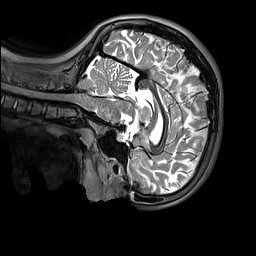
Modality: T2w
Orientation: sagittal
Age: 10
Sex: female
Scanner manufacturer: siemens
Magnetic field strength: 3 T
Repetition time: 3.2 s
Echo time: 0.408 s